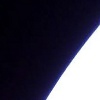
Label: space